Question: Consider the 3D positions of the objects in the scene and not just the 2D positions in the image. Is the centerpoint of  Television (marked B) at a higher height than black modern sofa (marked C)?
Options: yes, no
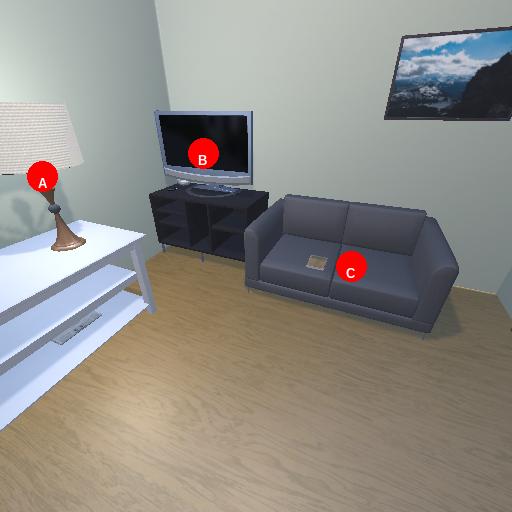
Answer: yes